Question: I have a problem layout the objects in the code.
Here is a picture of current and desired status:

And here is the code
'''
- (id)initWithNibName:(NSString *)nibNameOrNil bundle:(NSBundle *)nibBundleOrNil
{
self = [super initWithNibName:nibNameOrNil bundle:nibBundleOrNil];
if (self) {
self.title = NSLocalizedString(@"My Favorites", @"My Favorites");
self.tabBarItem.image = [UIImage imageNamed:@"second"];
}
favoritesTable = [[UITableView alloc] initWithFrame:CGRectMake(0, 0, 320, 364) style:UITableViewStylePlain];
[favoritesTable setHidden:NO];
[favoritesTable setDelegate:self];
[favoritesTable setDataSource:self];
[self.view addSubview:favoritesTable];
[favoritesTable release];
return self;
}
- (UITableViewCell *)tableView:(UITableView *)tableView cellForRowAtIndexPath:(NSIndexPath *)indexPath {
static NSString *cellIdentifier = @"<#MyCell#>";
UITableViewCell *cell = [tableView dequeueReusableCellWithIdentifier:cellIdentifier];
if (cell == nil) {
cell = [[[UITableViewCell alloc] initWithStyle:UITableViewCellStyleDefault reuseIdentifier:cellIdentifier] autorelease];
}
NSInteger objectLocation = indexPath.row;
FoodData* food = (FoodData*)[resultsArray objectAtIndex:objectLocation];
cell.imageView.image = [UIImage imageNamed:@"paris.jpg"];
cell.imageView.frame = CGRectMake(270, 4, 40, 36);
cell.imageView.userInteractionEnabled = YES;
cell.imageView.tag = indexPath.row;
UILabel* lblText = [[UILabel alloc] initWithFrame:CGRectMake(0, 0, 260, 20)];
UILabel* lblType = [[UILabel alloc] initWithFrame:CGRectMake(0, 21, 260, 20)];
[lblText setFont:[UIFont fontWithName:@"Helvetica" size:10.0]];
[lblType setFont:[UIFont fontWithName:@"Helvetica" size:9.0]];
lblType.textColor = [UIColor blueColor ];
[lblText setText:[food foodName]];
[lblType setText:[food foodType]];
[cell addSubview:lblText];
[cell addSubview:lblType];
[lblText release];
[lblType release];
return cell;
}
'''
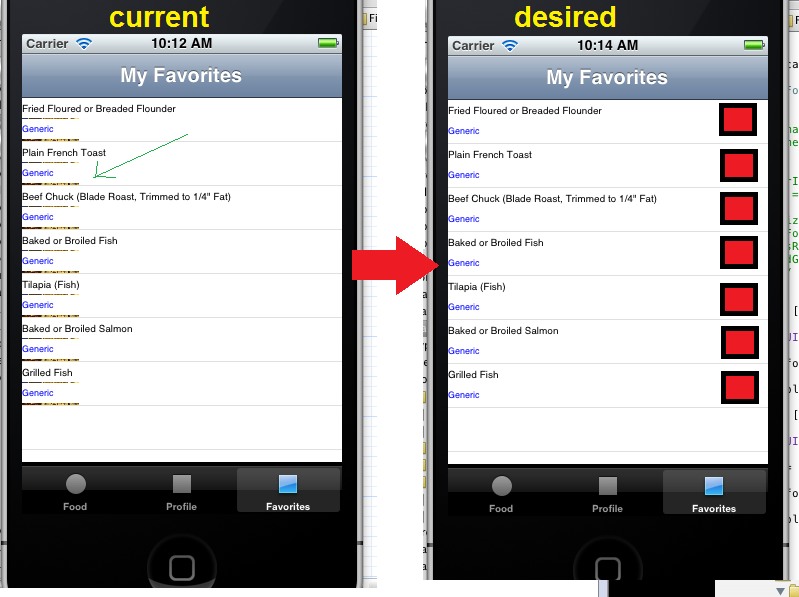
Answer: on ios5, making use of the prototype cell on the IB will be the easiest way out for you.
if you are not on ios 5, i do highly recommending using a custom tableviewcell.
The short solution to your issue can be found here in the link below.
<URL>